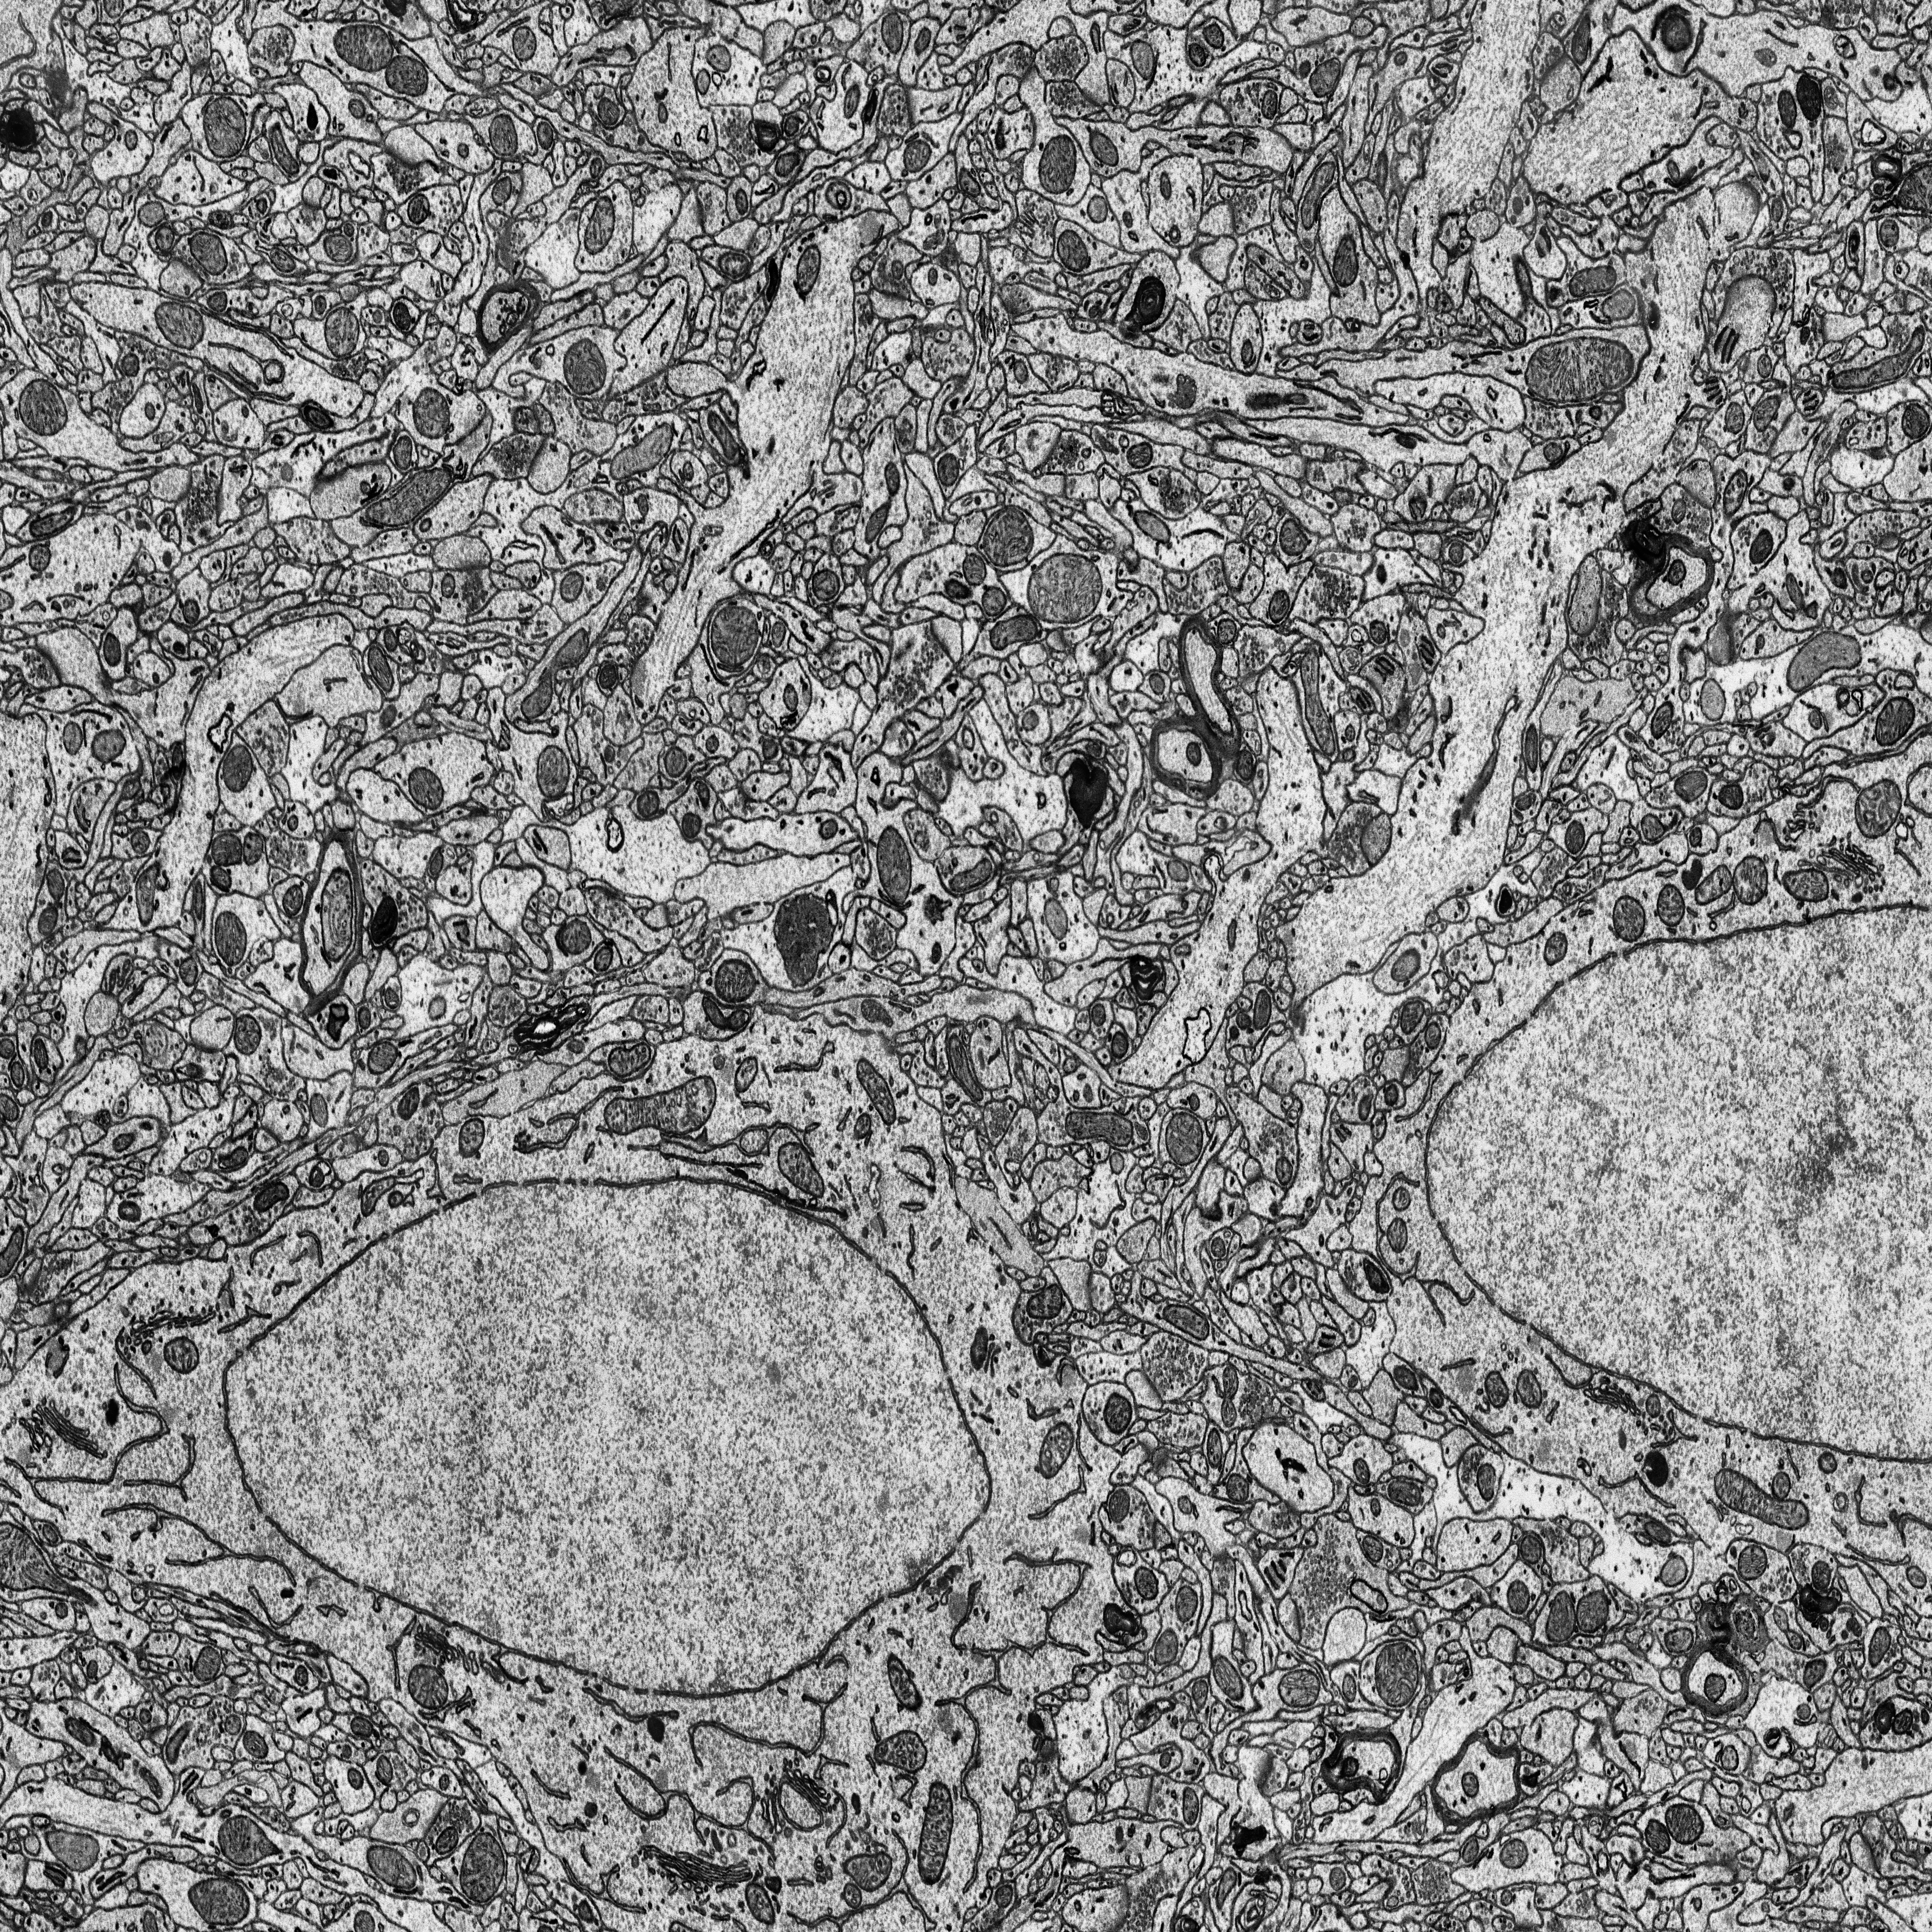
Electron microscopy slice of rat cortex tissue
Slice depth (z): 280
Mitochondria instances in slice: 370